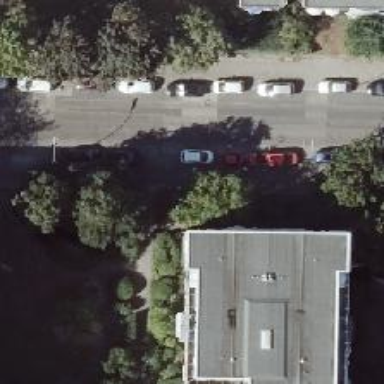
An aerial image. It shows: Sidewalk along the footway.